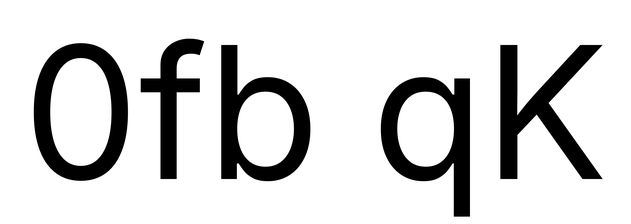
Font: Inter_Regular